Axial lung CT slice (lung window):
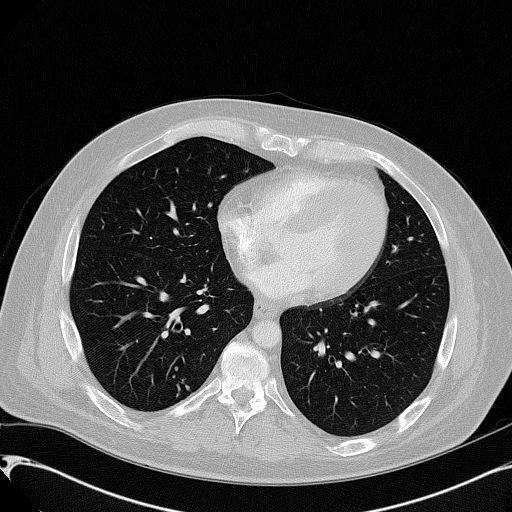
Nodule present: no